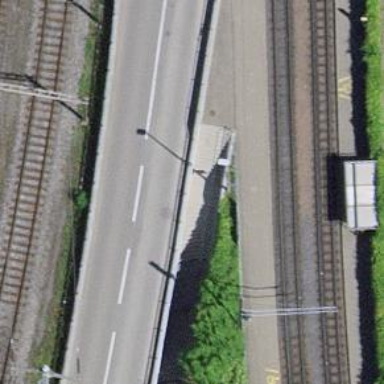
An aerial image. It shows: Guard rail.